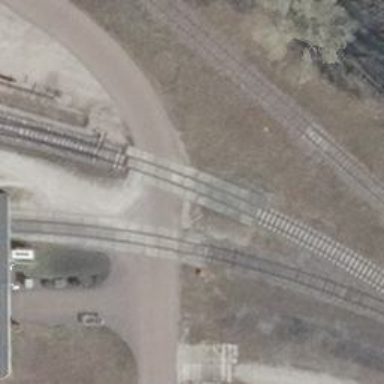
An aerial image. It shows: Railway level crossing.